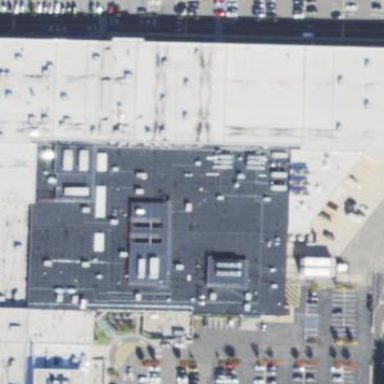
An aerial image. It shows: Warehouse building.